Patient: sex F, age 59
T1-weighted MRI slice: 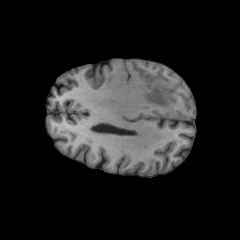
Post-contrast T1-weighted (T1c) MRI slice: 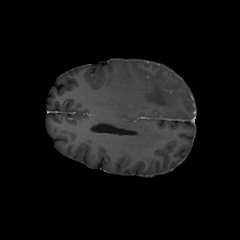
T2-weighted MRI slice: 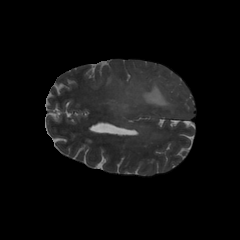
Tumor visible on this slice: yes
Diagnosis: Glioblastoma, IDH-wildtype
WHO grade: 4